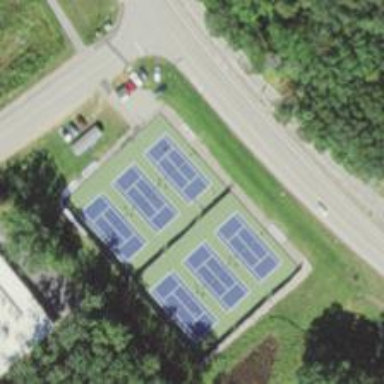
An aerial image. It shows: Tennis court on the leisure land pitch.